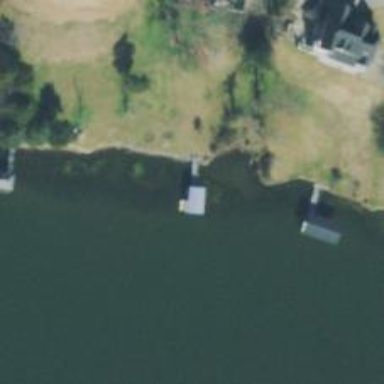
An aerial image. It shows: Dock located along the waterway.